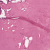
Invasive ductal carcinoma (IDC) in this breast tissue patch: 0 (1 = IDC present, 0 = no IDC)